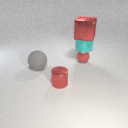
small red rubber sphere behind large gray rubber sphere